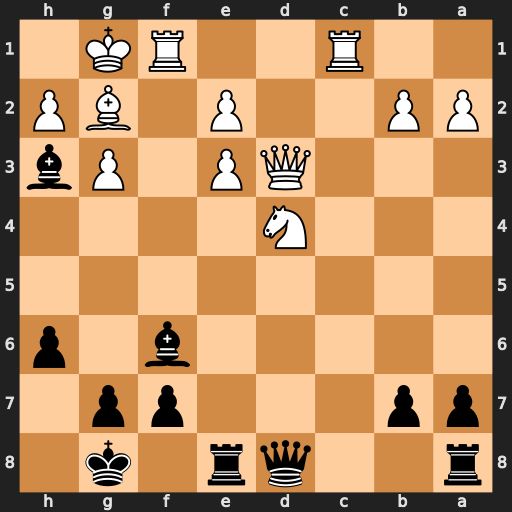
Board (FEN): r2qr1k1/pp3pp1/5b1p/8/3N4/3QP1Pb/PP2P1BP/2R2RK1
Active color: b
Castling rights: -
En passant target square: -
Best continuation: Rxe3 Qxe3 Bxd4